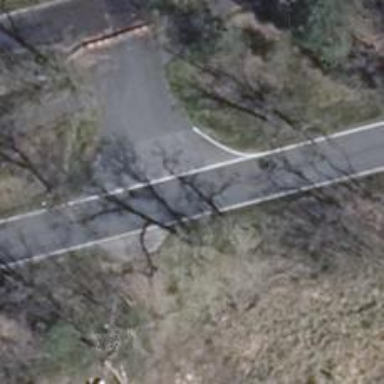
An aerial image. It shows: Asphalt road classified as tertiary.